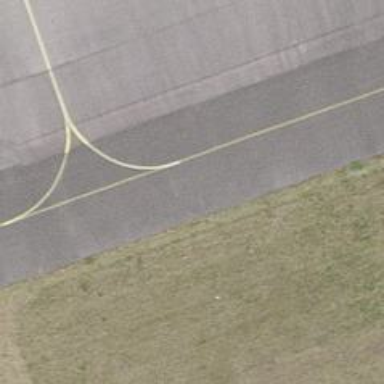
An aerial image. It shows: Image of taxiway at airport.